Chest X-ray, AP view. Patient: 66 years old, sex M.
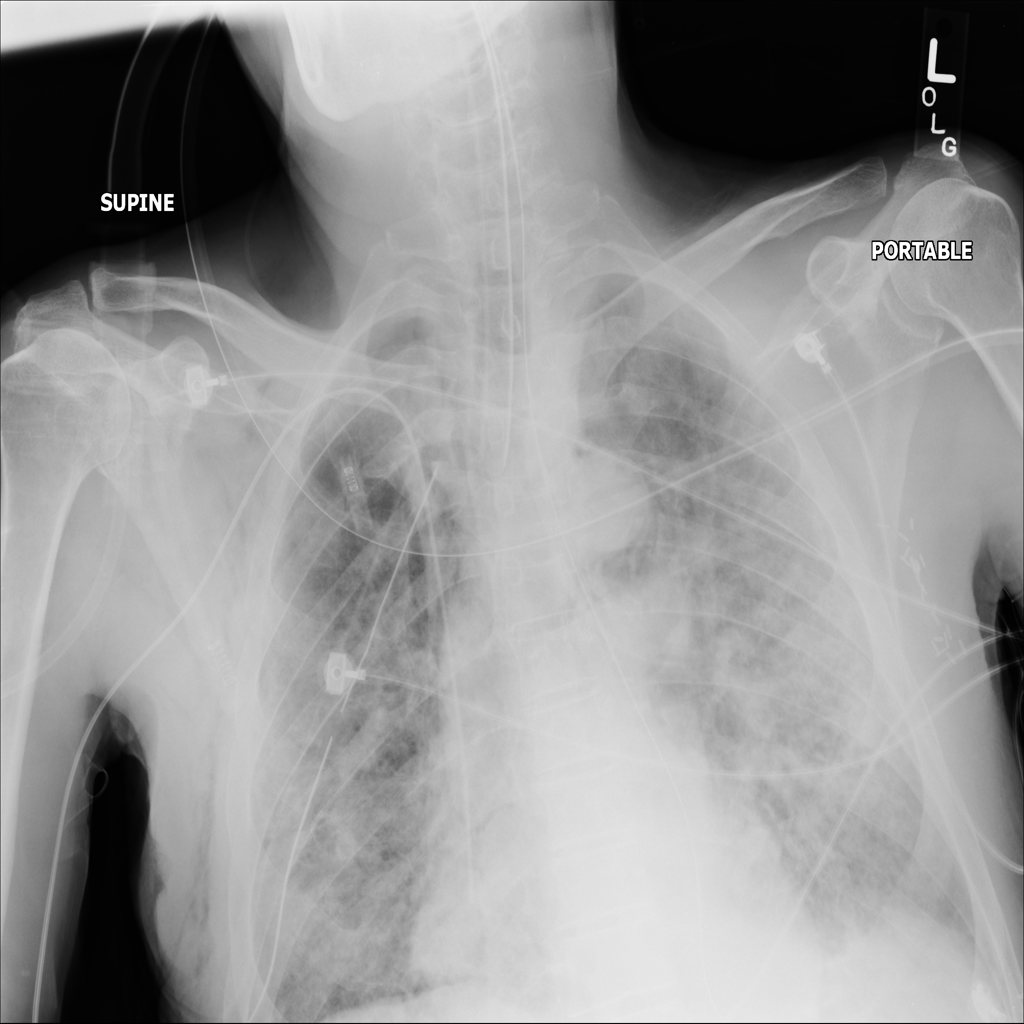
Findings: Emphysema